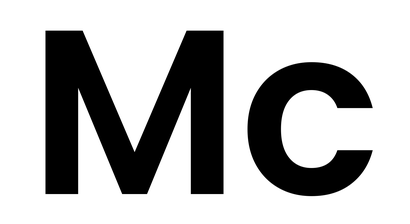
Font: Poppins-SemiBold